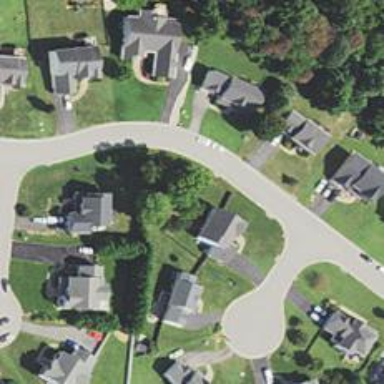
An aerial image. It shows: Neighborhood.